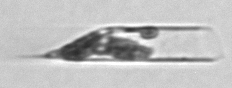
Label: Rhizosolenia